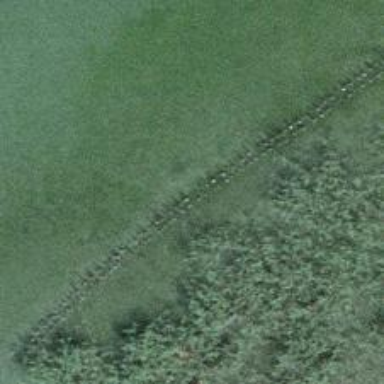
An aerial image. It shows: Man-made groyne.